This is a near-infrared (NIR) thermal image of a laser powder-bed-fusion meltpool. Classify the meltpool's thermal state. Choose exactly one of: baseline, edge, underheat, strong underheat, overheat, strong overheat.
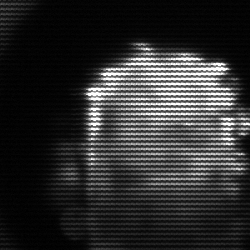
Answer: baseline